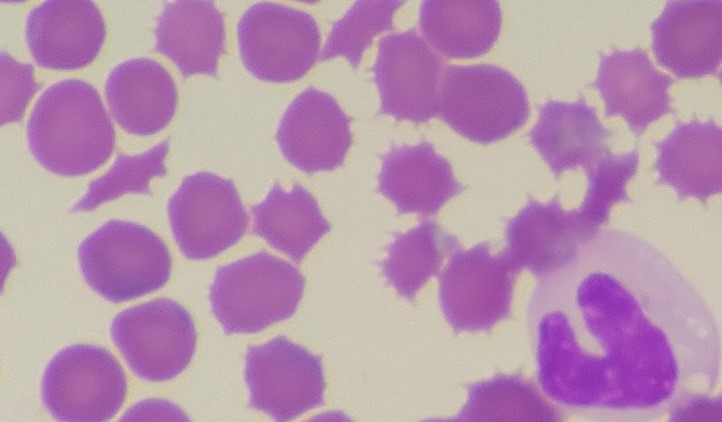
White blood cell type: Neutrophil